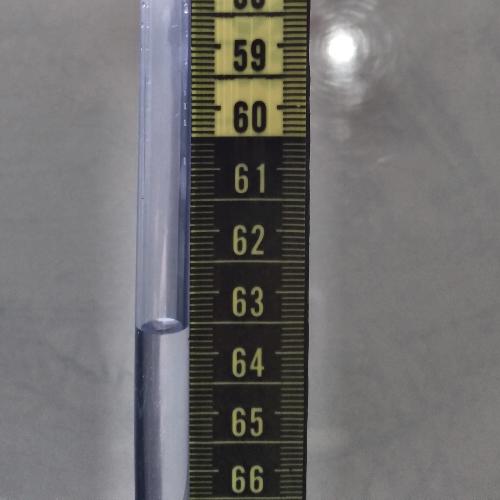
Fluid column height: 63.6 cm